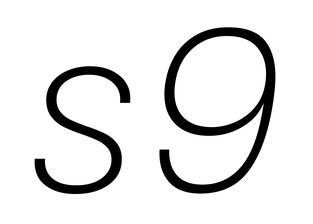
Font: Poppins-ExtraLightItalic